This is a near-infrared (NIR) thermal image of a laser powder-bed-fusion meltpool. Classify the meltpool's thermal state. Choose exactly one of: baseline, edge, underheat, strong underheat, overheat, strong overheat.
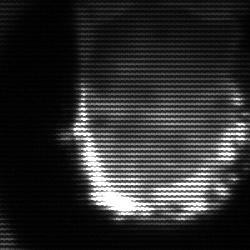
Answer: baseline